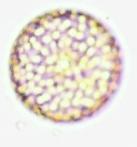
Label: Coscinodiscus